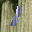
Label: 1